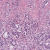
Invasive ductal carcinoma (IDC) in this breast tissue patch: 1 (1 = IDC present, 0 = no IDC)